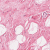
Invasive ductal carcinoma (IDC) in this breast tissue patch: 0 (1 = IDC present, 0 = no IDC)